Aerial crown-view tile of a tropical tree (Barro Colorado Island, Panama), acquired 20250414:
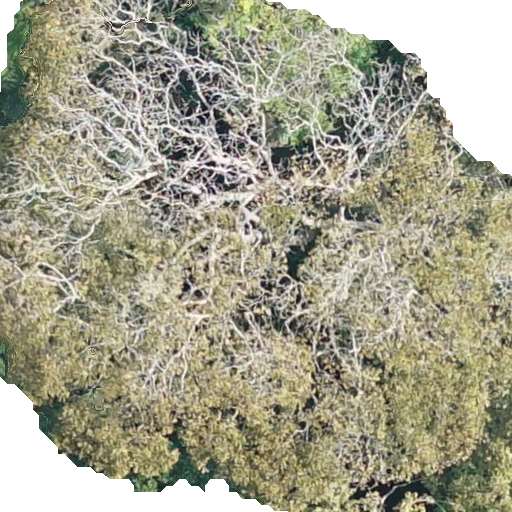
Species: Dipteryx oleifera
GBIF accepted scientific name: Dipteryx oleifera
Crown area: 418.158 m²